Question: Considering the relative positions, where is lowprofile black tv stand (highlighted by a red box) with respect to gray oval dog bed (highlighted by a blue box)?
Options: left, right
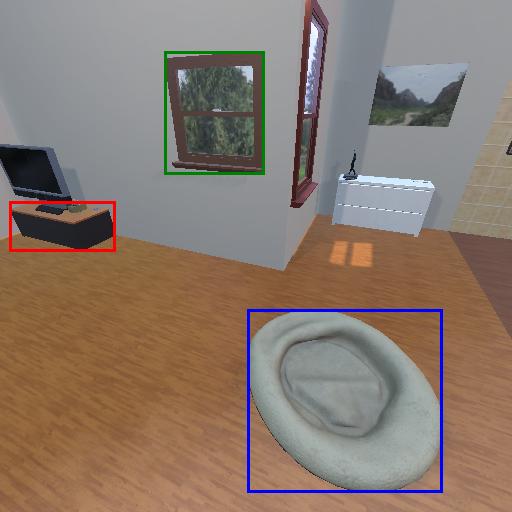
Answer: left